Interaction volume radius: 10 \u00c5
Interaction volume height: 30 \u00c5
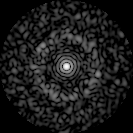
Disorder parameter: 0.8512